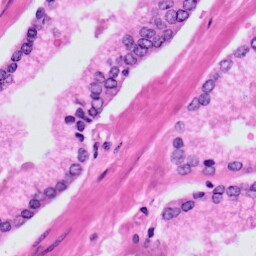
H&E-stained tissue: Prostate